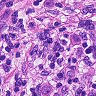
Metastatic tissue present: yes